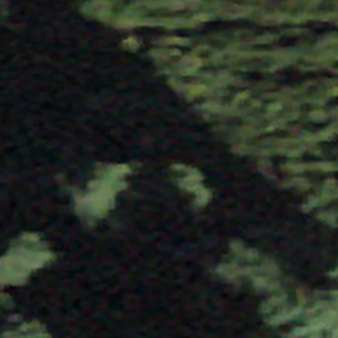
Label: other